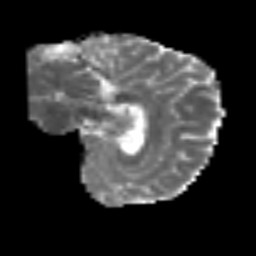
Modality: MD
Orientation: sagittal
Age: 68
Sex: female
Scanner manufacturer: siemens
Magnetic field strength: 3 T
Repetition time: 6.1 s
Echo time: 0.101 s